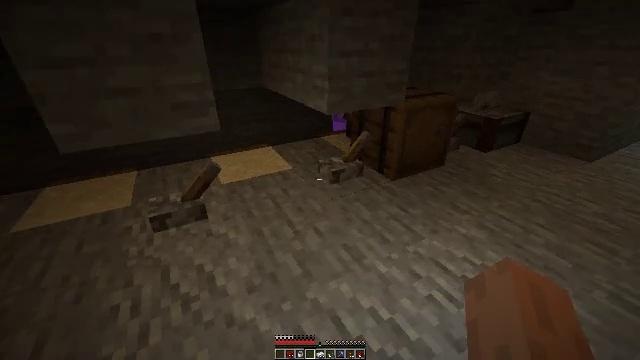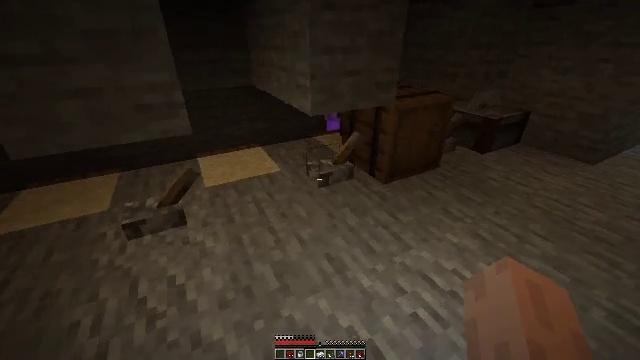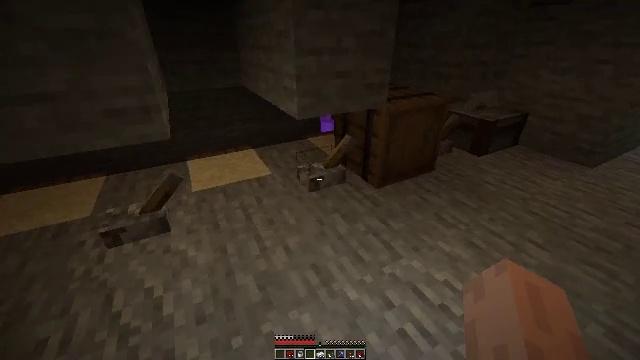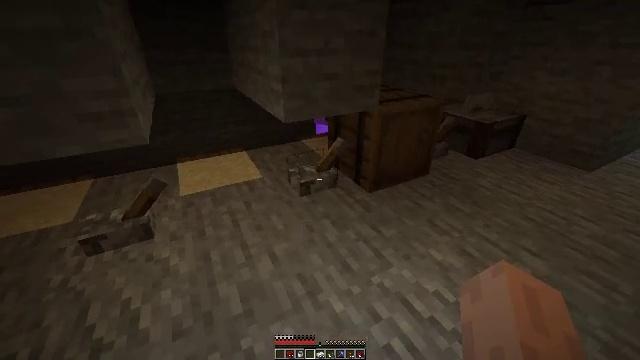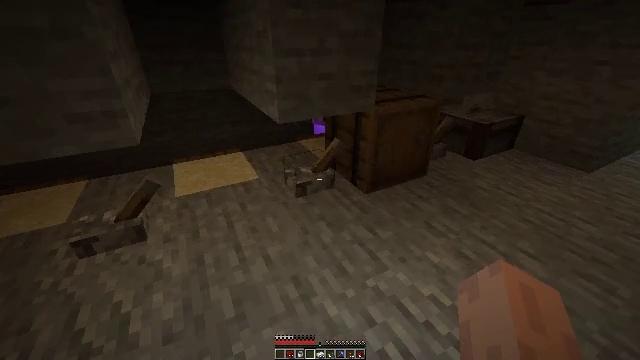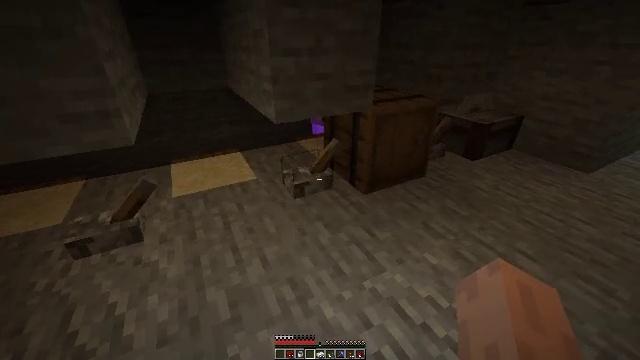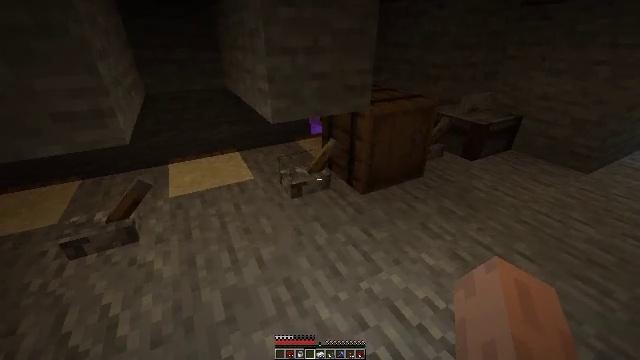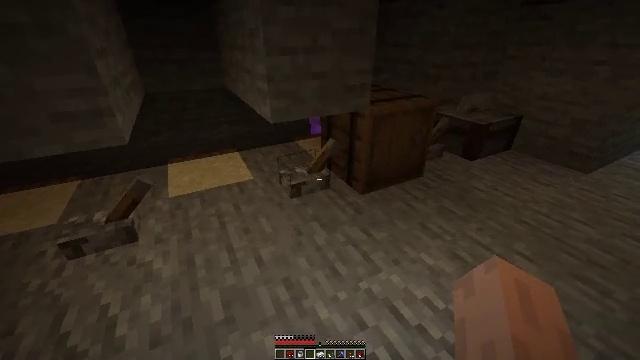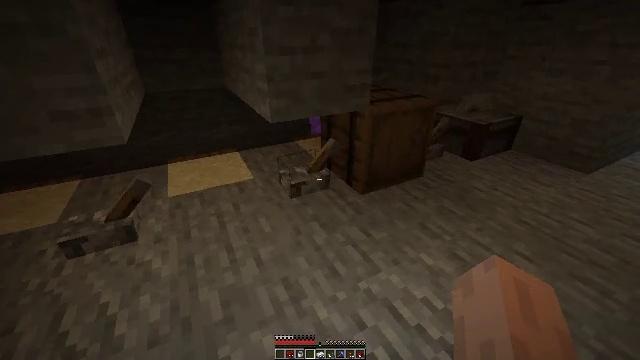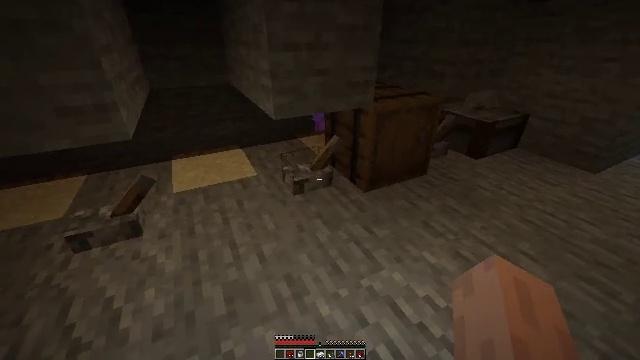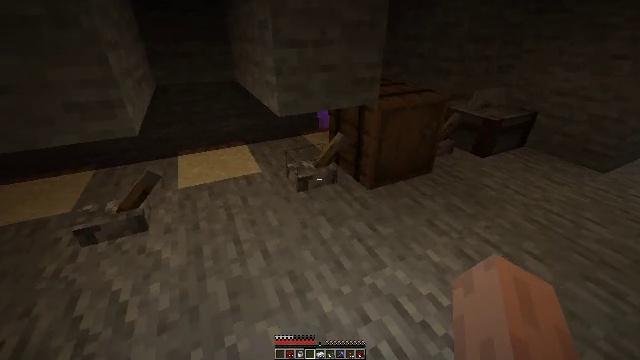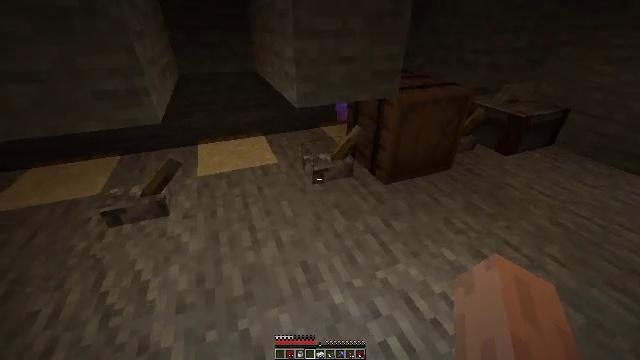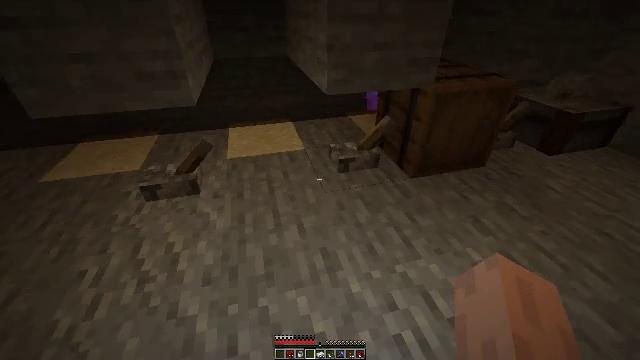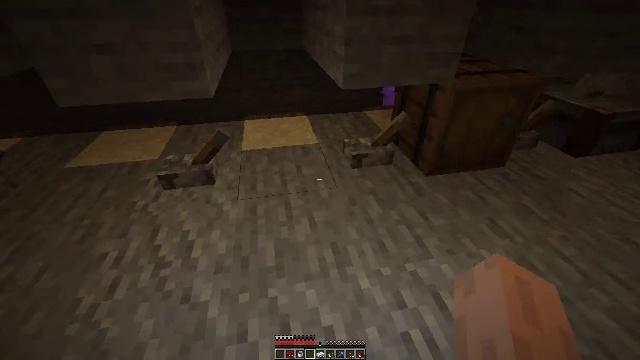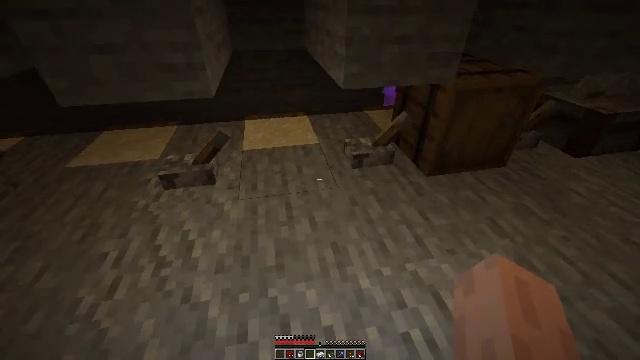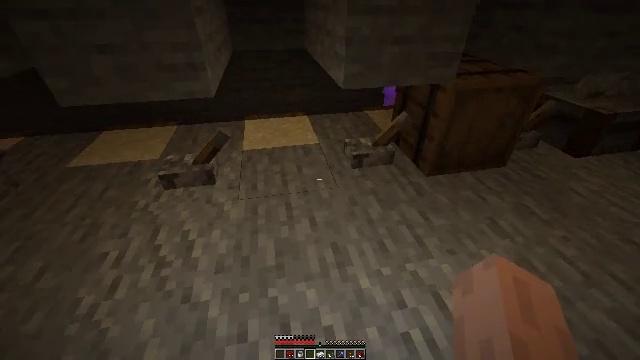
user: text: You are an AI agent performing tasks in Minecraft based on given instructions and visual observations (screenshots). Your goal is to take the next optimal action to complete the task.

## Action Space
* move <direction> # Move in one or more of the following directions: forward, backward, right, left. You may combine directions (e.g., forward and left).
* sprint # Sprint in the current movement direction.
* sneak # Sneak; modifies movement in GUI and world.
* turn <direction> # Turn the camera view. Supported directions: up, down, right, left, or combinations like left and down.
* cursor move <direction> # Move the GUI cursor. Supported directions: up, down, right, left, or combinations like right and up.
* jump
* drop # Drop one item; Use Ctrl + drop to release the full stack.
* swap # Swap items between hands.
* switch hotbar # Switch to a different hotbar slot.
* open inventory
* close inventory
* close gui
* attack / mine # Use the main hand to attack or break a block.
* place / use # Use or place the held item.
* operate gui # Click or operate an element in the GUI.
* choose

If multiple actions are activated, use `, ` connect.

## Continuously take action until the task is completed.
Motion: motion action
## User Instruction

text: Remove an iron ingot from the inventory.
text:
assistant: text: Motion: move forward and move right
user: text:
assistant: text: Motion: no_op
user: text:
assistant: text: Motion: no_op
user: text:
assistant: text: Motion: no_op
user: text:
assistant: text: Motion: no_op
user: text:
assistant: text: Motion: no_op
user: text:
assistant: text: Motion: no_op
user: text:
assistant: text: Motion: no_op
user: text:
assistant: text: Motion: no_op
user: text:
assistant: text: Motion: turn left
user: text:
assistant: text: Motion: turn left and down
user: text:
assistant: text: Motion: turn left and down
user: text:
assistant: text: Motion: turn left and down
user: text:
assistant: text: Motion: no_op
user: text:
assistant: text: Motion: no_op
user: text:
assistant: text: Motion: turn left
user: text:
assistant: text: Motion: move right, turn left
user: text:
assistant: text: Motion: move right
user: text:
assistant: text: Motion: move right
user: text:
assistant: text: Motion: move right
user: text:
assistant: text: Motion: move right
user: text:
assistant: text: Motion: move right
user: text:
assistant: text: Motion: move right
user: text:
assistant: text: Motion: move right
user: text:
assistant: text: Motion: move right
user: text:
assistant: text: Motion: move right
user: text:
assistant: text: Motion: move right
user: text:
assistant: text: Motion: move right, turn right and up
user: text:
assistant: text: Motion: move right, turn right and up
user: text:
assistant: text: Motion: move right, turn right and up